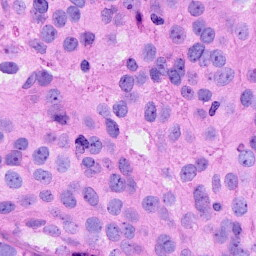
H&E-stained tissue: Breast